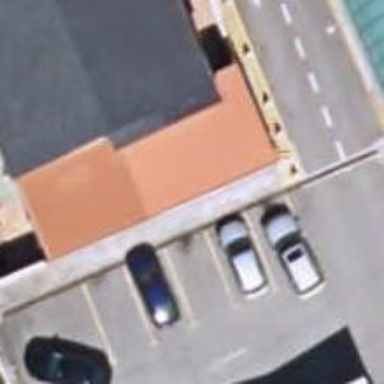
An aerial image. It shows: Café.